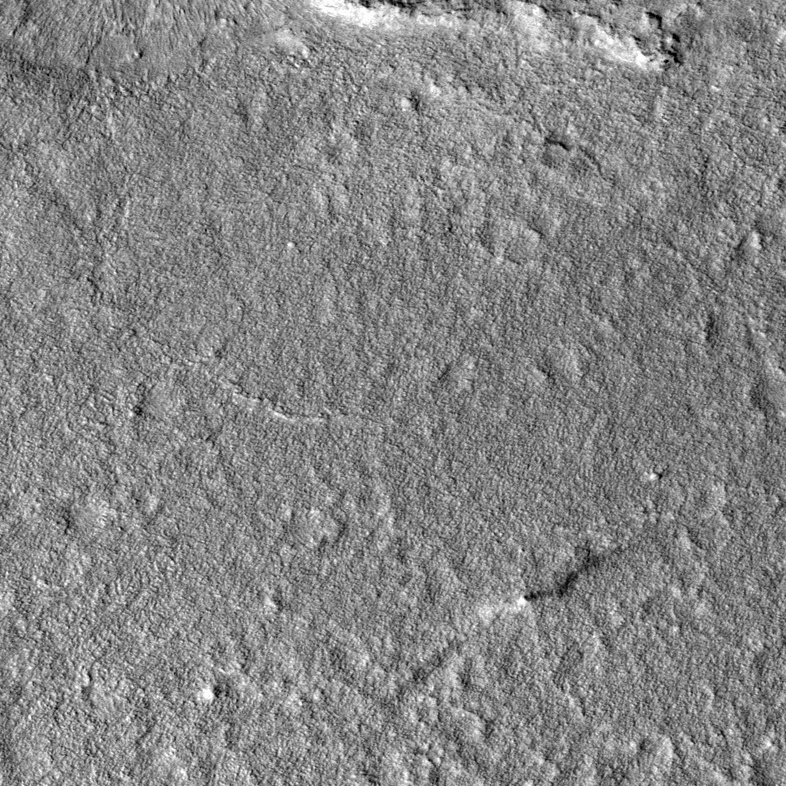
Label: dustdevil